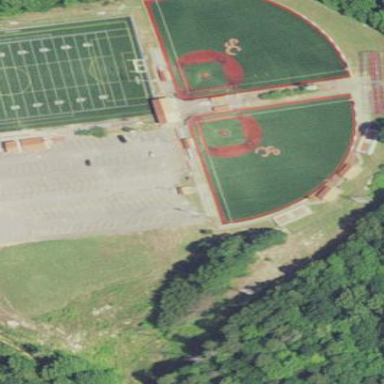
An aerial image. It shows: Baseball pitch for leisure land activities.